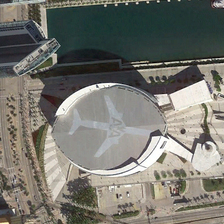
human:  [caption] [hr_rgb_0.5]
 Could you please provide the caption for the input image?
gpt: a large building is near a river .

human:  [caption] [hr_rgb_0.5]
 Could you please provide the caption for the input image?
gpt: a large building is near a river .

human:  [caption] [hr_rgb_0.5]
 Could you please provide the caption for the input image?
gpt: a large building is near a river .

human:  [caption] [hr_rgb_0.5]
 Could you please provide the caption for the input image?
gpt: a large building is near a river .

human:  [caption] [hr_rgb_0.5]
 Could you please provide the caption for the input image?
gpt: a large building is near a river .